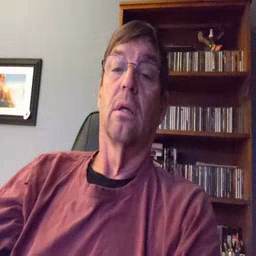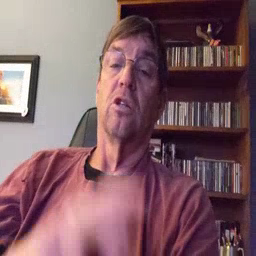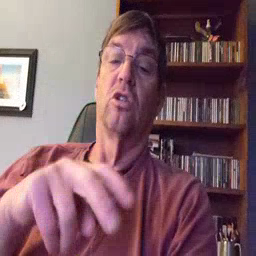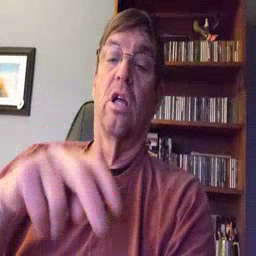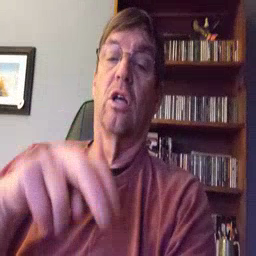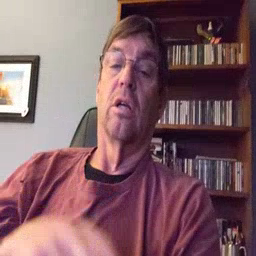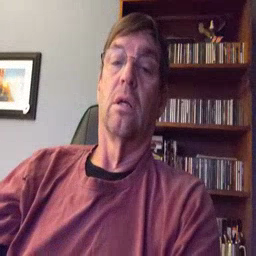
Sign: chair